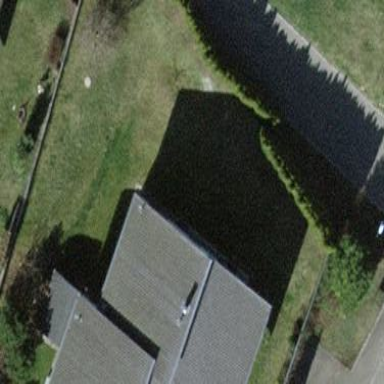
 oriented across. The building is of whitesmoke color."